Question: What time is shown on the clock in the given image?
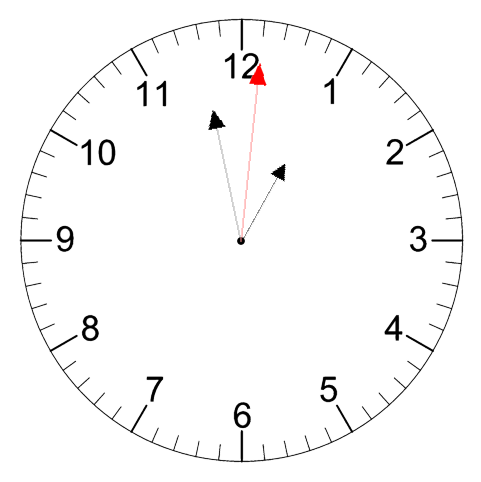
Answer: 12:58:01